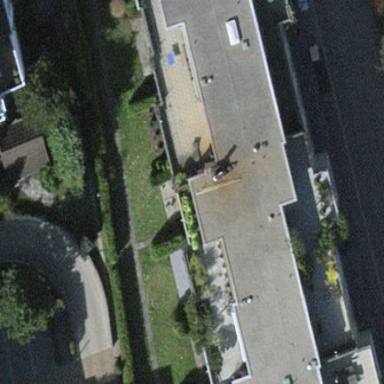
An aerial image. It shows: Residential building.